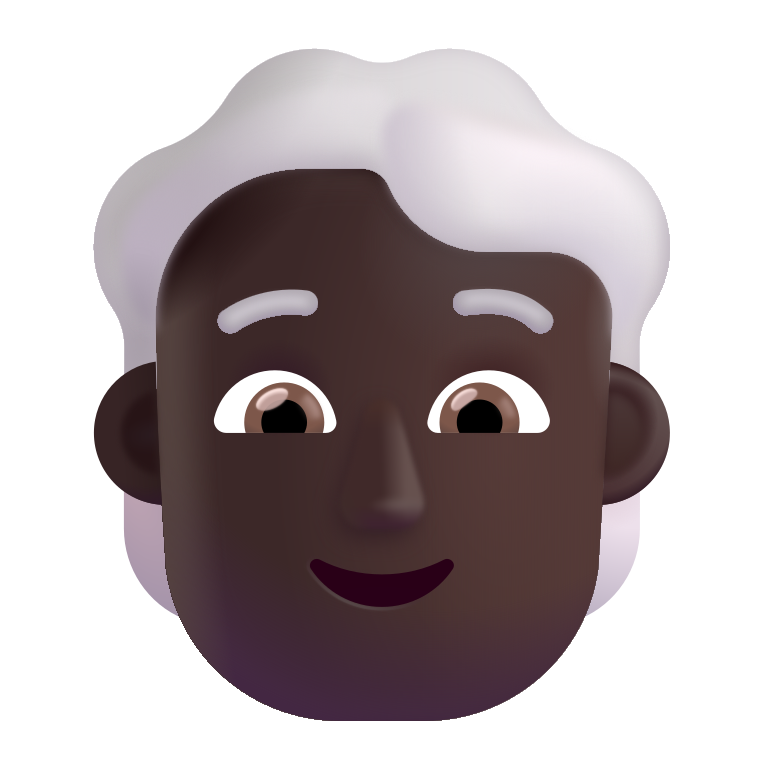
person white hair color dark